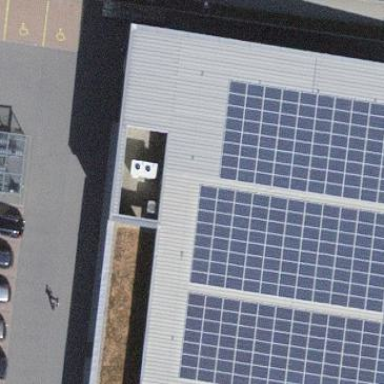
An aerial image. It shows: Solar power generator.